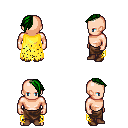
a pixel art fantasy rpg character, male body template, human, light skin, yellow tattered cape, robe skirt, green long mohawk hairstyle, brown shoes, four views (front, back, left, right), 2x2 character sprite sheet, small pixel art, hard edges, no anti-aliasing